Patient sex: M
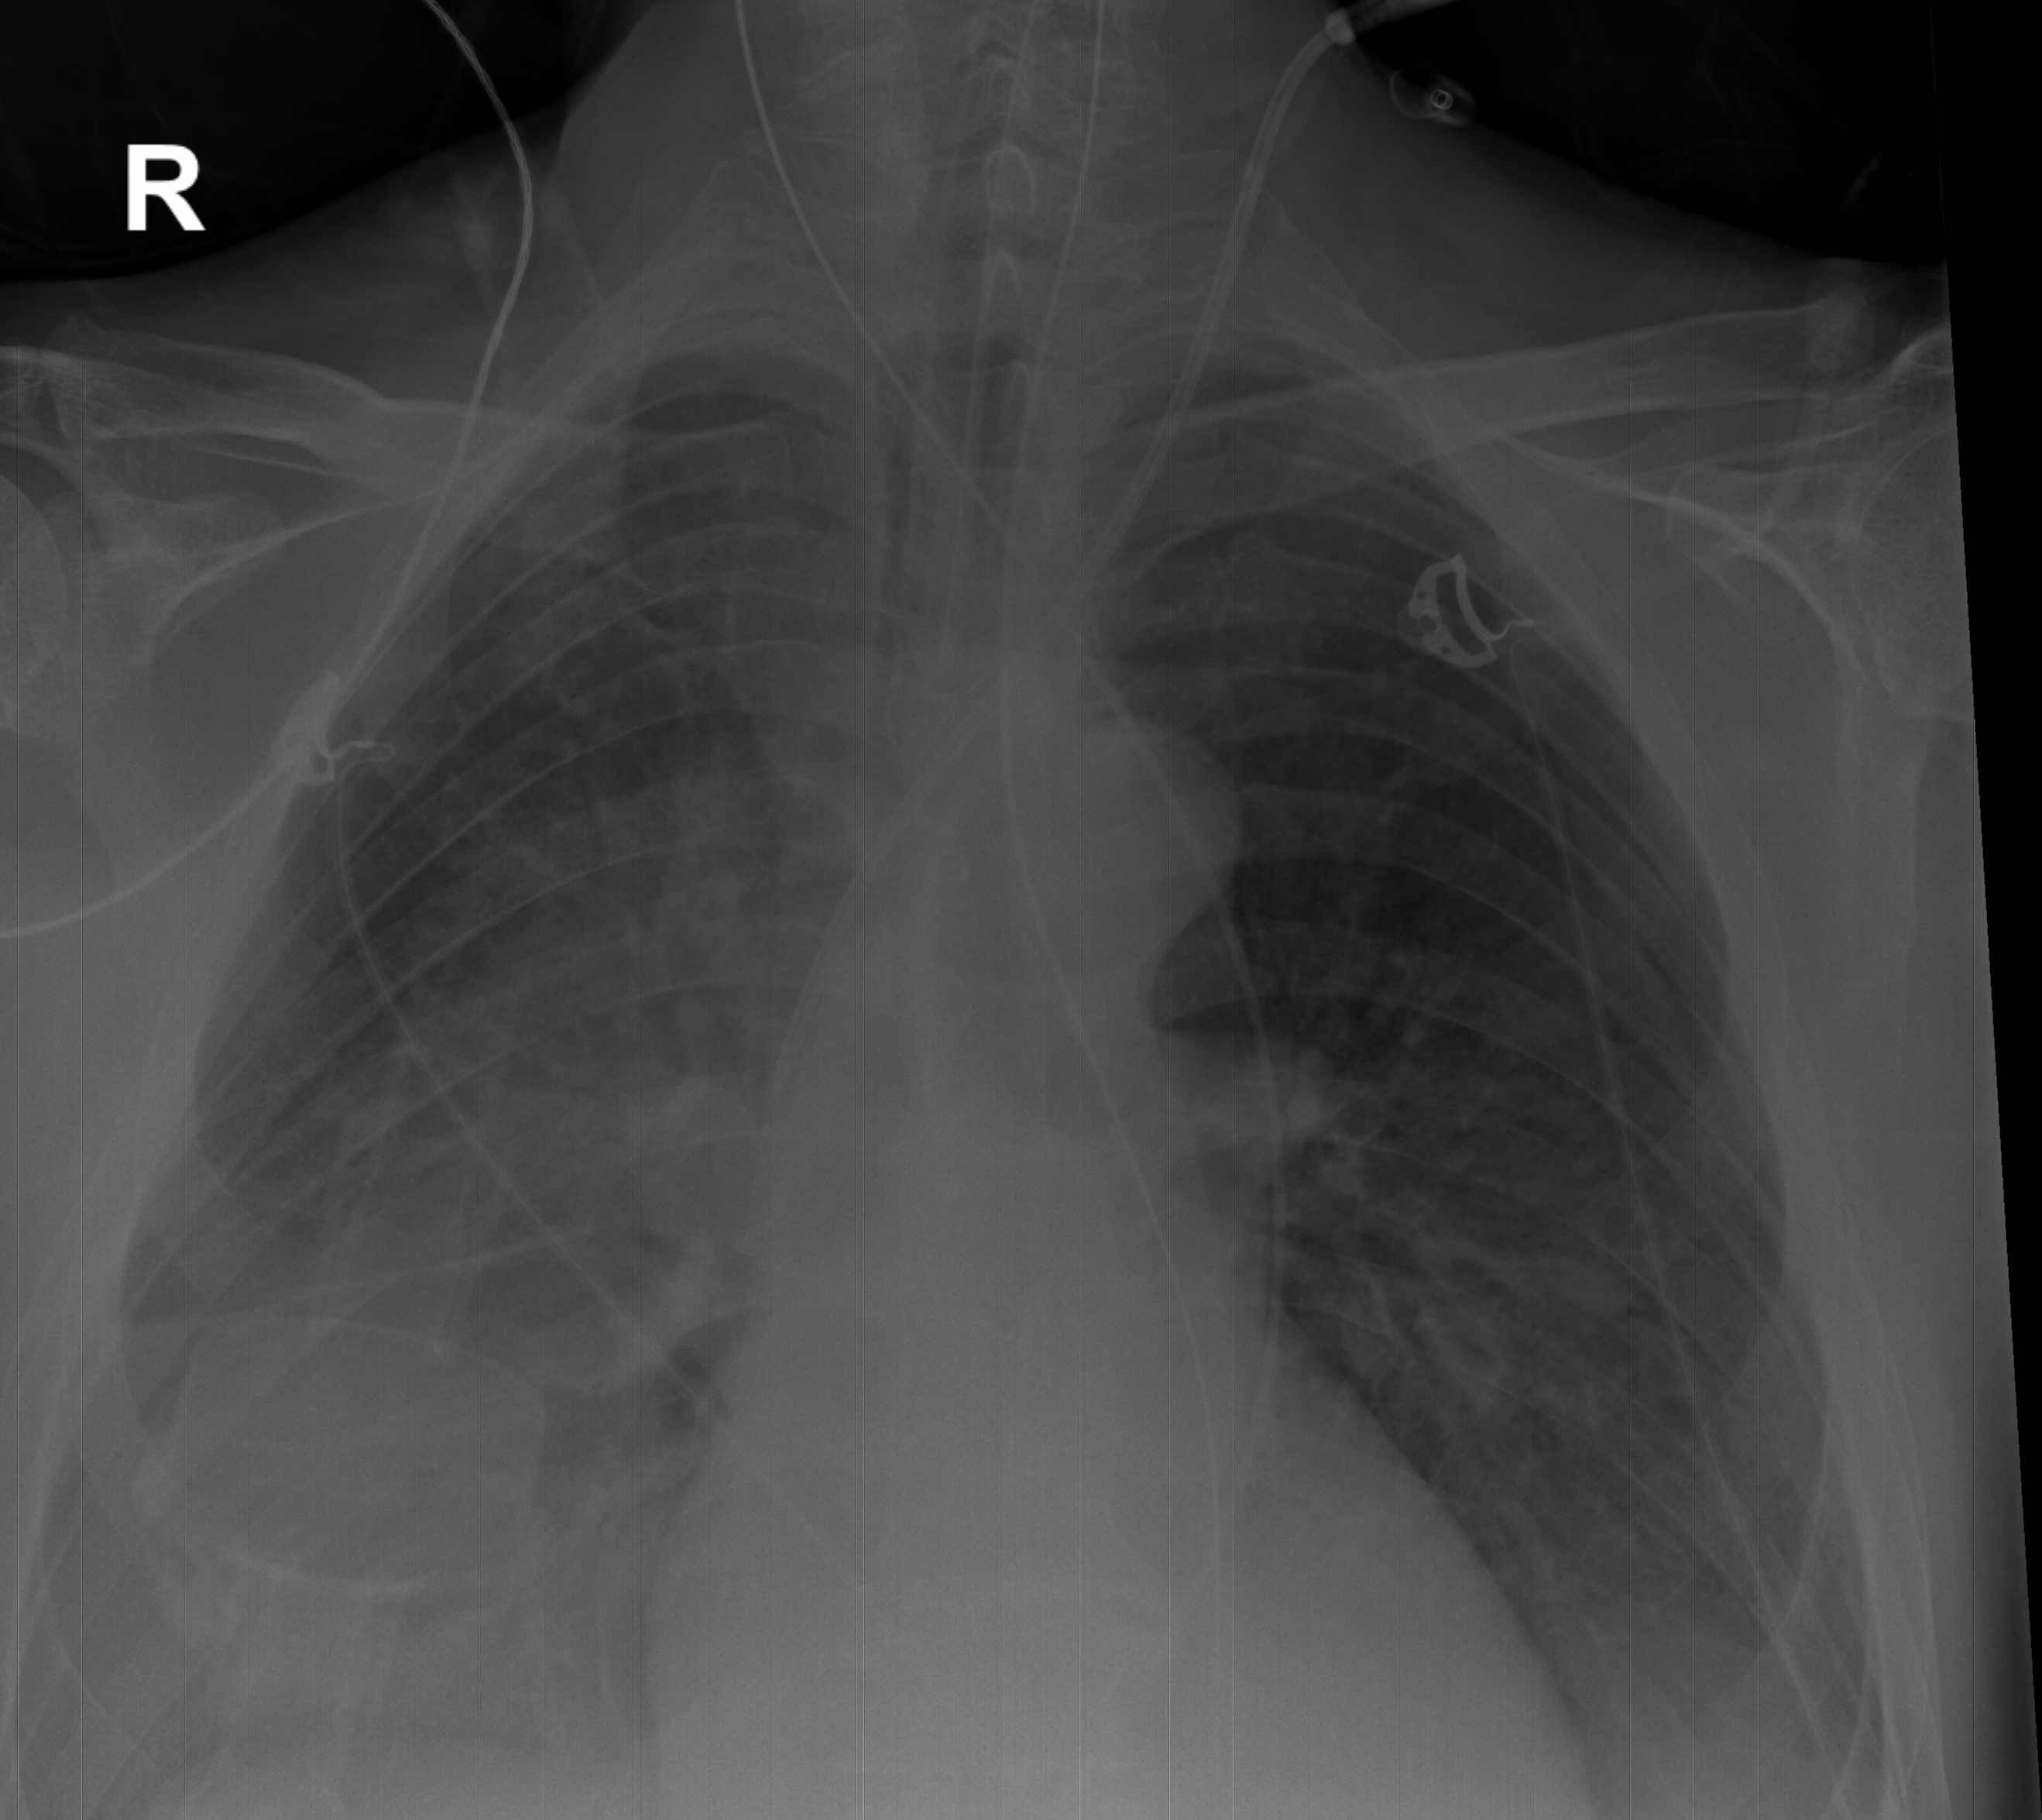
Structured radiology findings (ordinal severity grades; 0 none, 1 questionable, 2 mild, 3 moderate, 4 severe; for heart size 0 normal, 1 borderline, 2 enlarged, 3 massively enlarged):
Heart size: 0
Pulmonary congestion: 2
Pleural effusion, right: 2
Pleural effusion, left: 2
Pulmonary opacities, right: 3
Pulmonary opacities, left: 2
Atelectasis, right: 3
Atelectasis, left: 2